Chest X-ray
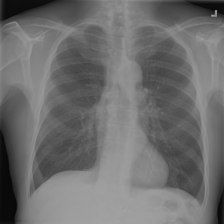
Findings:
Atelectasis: negative
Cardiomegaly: negative
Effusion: negative
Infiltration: positive
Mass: negative
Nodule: negative
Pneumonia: negative
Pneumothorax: negative
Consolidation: negative
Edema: negative
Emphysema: negative
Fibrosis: negative
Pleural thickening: negative
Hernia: negative